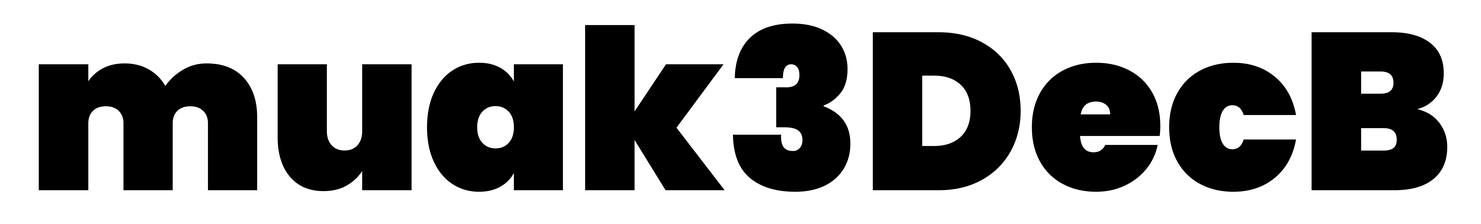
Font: Poppins-Black